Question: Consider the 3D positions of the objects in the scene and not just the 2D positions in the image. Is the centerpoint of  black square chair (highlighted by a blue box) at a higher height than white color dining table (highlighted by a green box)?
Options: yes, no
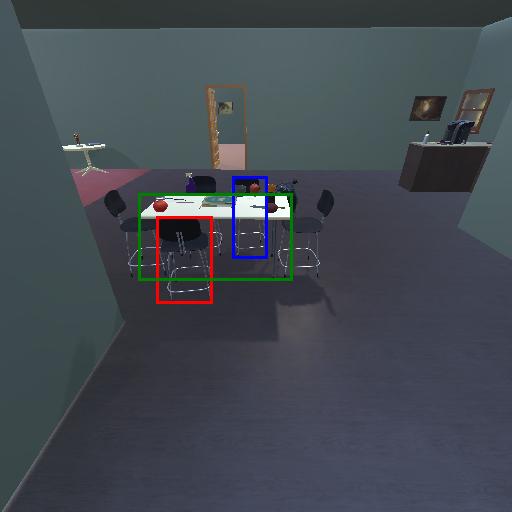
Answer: yes